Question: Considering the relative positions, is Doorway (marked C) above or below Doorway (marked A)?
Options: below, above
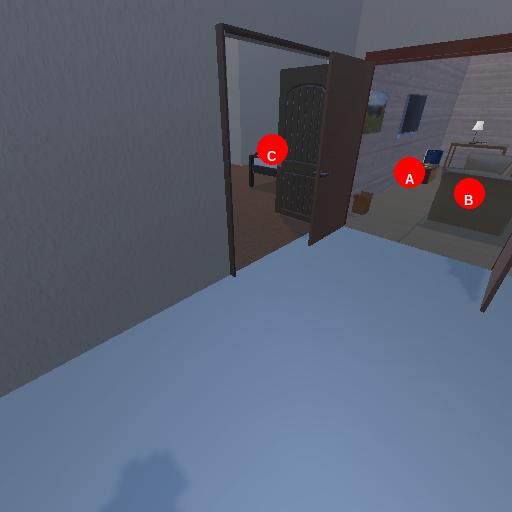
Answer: below